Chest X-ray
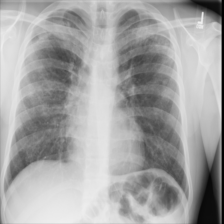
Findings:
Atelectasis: negative
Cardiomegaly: negative
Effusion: negative
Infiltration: negative
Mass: negative
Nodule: negative
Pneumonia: negative
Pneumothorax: negative
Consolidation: negative
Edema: negative
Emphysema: negative
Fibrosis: negative
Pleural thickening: negative
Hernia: negative